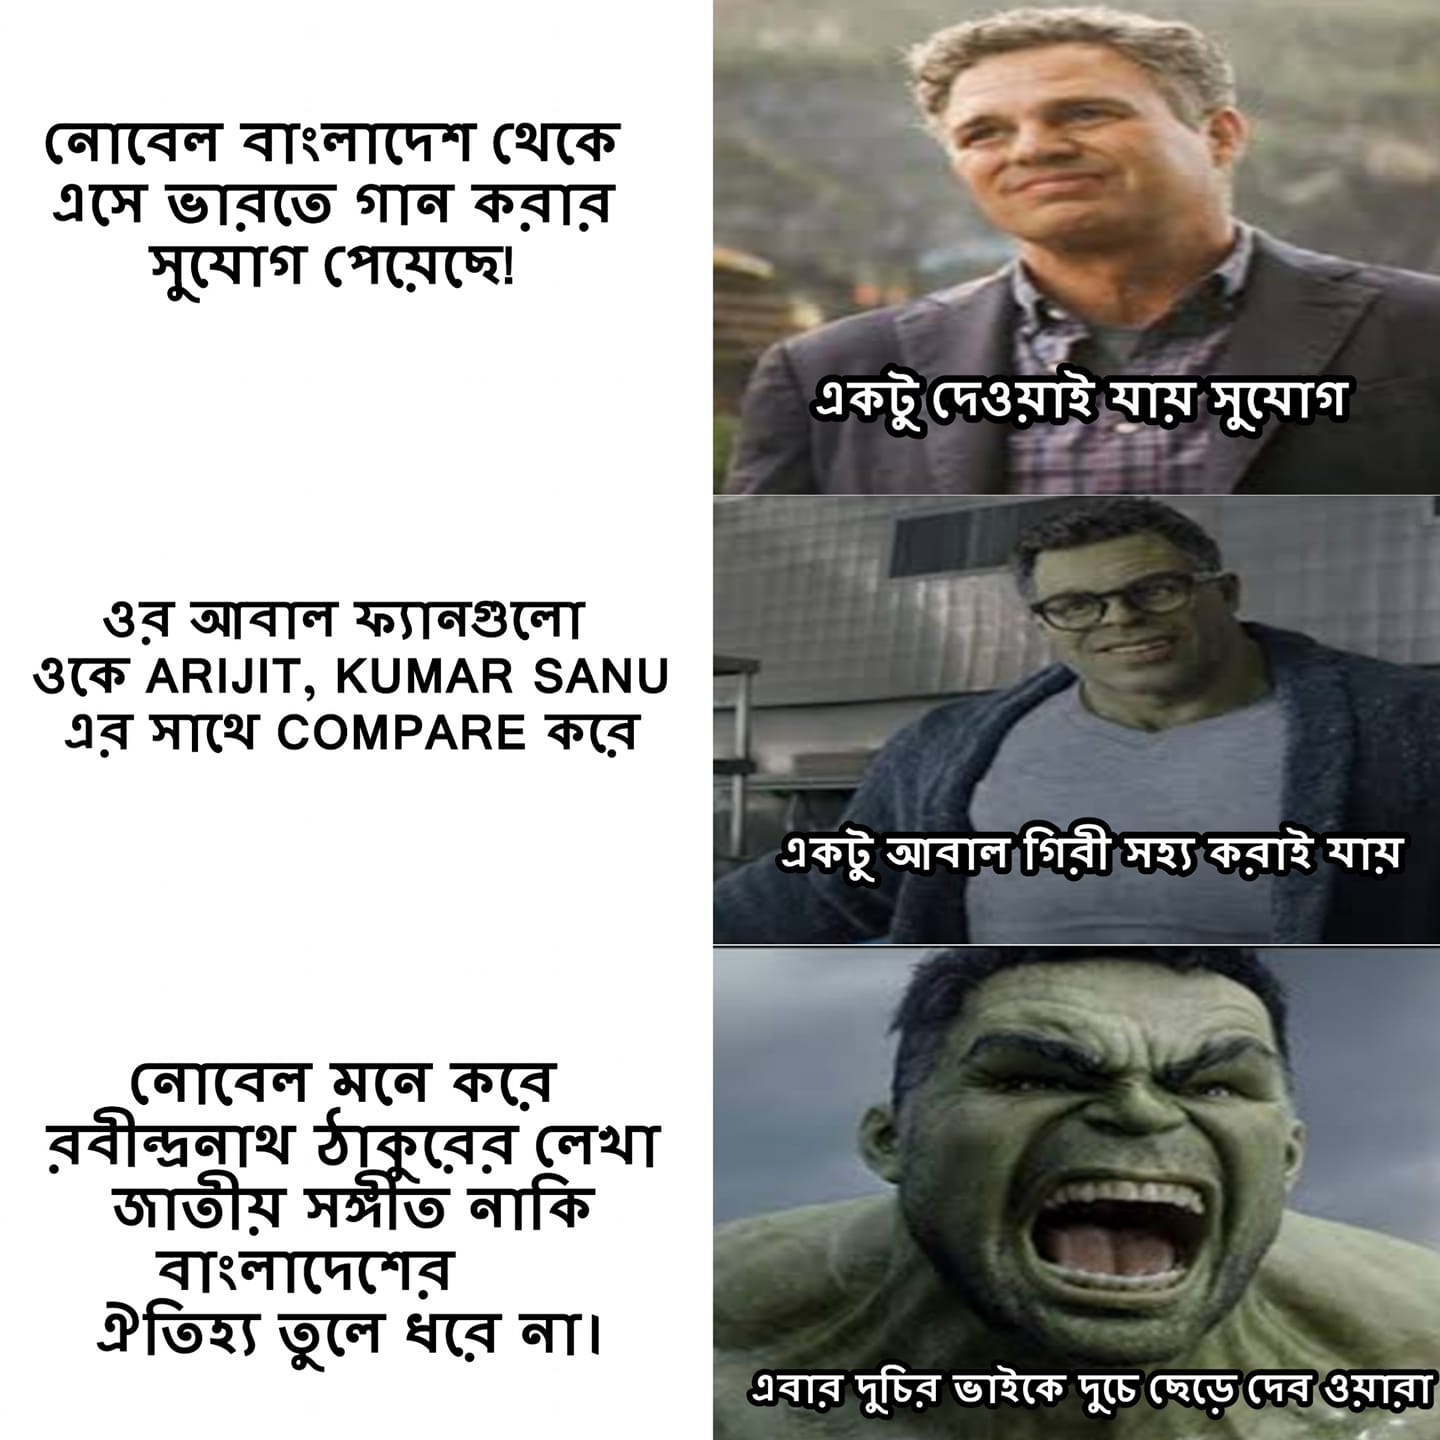
Caption: নোবেল বাংলাদেশ থেকে এসে ভারতে গান করার সুযোগ পেয়েছে !     একটু দেওয়াই যায় সুযোগ     ওর আবাল ফ্যানগুলো ওকে  ARIJIT, KUMAR SANU  এর  সাথে  করে COMPARE করে   একটু আবাল গিরী সহ্য করাই যায়      নোবেল মনে করে রবীন্দ্রনাথ ঠাকুরের লেখা জাতীয় সঙ্গীত নাকি বাংলাদেশের ঐতিহ্য তুলে ধরে না ।     এবার দুচির ভাইকে দুচে ছেড়ে দেব ওয়ারা
Label: hate